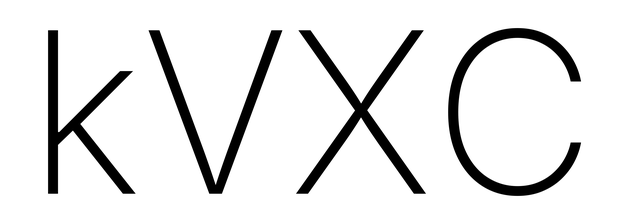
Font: Inter_ExtraLight